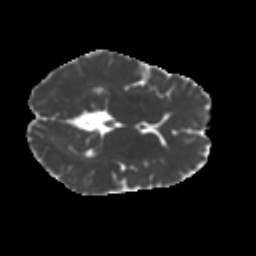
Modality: MD
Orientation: axial
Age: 39
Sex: female
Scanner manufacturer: ge
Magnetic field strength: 3 T
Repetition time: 7.8 s
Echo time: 0.0609 s